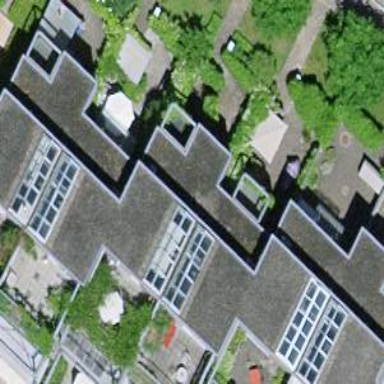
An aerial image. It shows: Residential building.